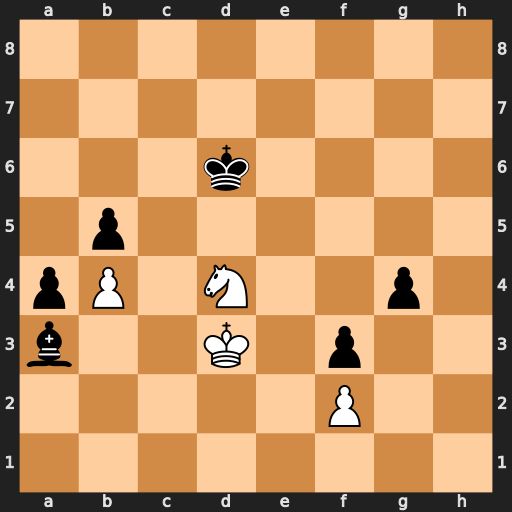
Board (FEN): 8/8/3k4/1p6/pP1N2p1/b2K1p2/5P2/8
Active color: w
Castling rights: -
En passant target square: -
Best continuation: Nxb5+ Ke5 Nxa3